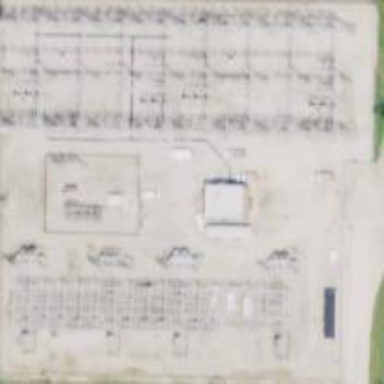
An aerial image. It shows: Power substation.